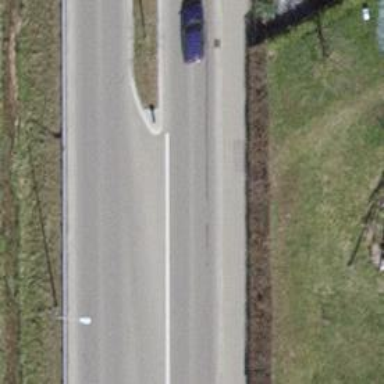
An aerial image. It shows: Primary road with asphalt surface.